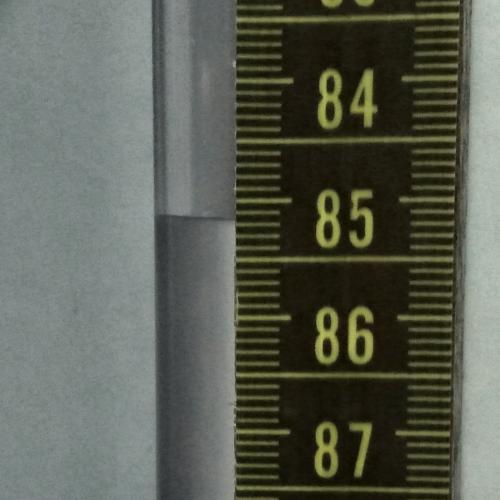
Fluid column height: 85.2 cm